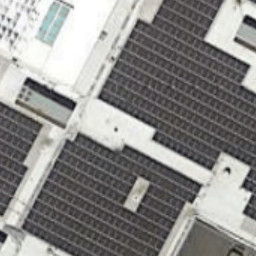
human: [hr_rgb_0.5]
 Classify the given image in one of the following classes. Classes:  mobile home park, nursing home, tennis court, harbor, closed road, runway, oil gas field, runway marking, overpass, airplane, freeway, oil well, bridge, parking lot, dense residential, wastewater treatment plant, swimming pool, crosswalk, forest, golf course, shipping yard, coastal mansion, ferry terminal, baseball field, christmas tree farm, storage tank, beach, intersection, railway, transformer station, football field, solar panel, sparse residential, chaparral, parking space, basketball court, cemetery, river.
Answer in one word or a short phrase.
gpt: solar panel